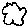
Label: cloud